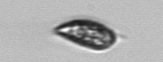
Label: Prorocentrum_triestinum